Field crop: tomato
Growth stage: 1
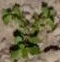
Species: portulaca